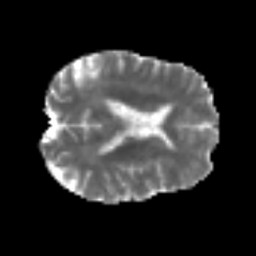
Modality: MD
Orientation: axial
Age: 62
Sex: male
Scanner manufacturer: siemens
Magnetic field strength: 3 T
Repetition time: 6.1 s
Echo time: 0.101 s